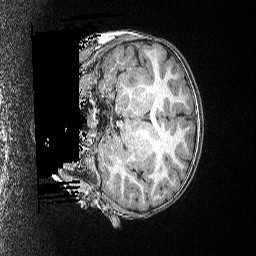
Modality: T1w
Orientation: coronal
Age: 66
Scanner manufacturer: siemens
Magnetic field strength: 3 T
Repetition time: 2.5 s
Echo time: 0.00347 s